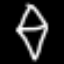
Label: diamond